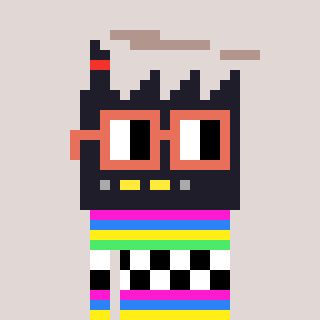
a pixel art character with square orange glasses, a factory-shaped head and a bege-colored body on a warm background